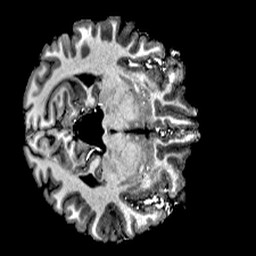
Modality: T1w
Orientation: axial
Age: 24
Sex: male
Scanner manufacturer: siemens
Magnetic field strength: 6.98 T
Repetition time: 6 s
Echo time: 0.00302 s